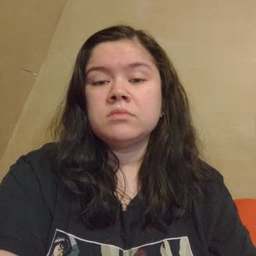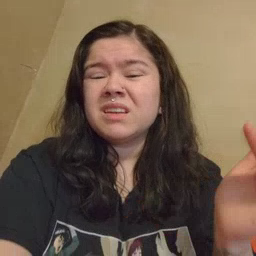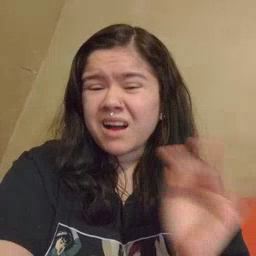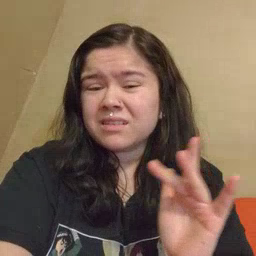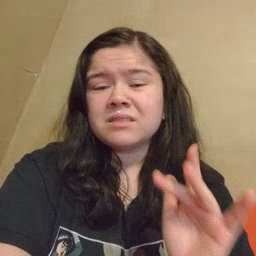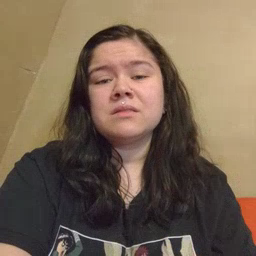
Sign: yucky